Field crop: maize
Growth stage: 2
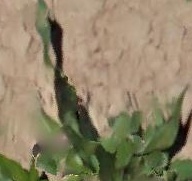
Species: maize